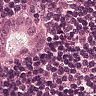
Metastatic tissue present: yes